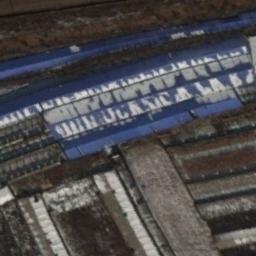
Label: industrial_area